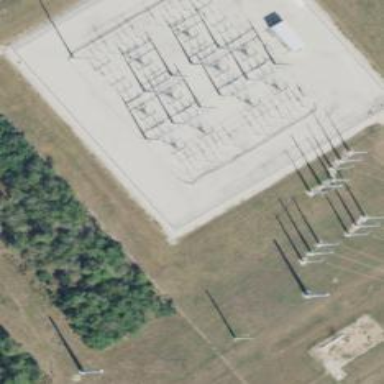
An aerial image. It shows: Switch used for power control.